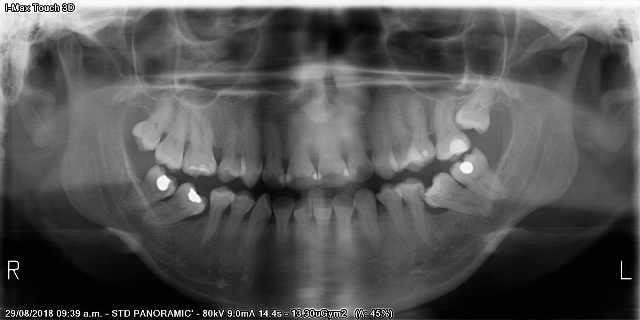
adult